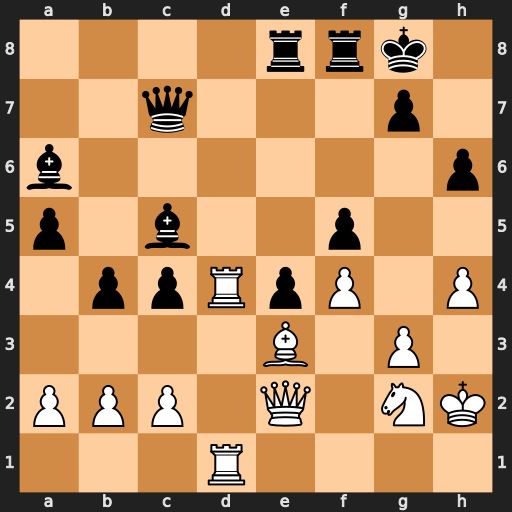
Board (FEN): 4rrk1/2q3p1/b6p/p1b2p2/1ppRpP1P/4B1P1/PPP1Q1NK/3R4
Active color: w
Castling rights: -
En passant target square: -
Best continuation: Rd7 Qc6 Bxc5 Qxc5 R1d5